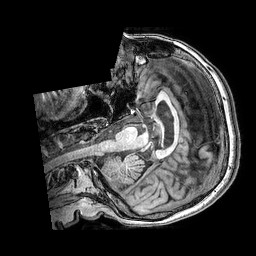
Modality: T1w
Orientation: axial
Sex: female
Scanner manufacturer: philips
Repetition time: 0.008299 s
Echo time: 0.00387 s